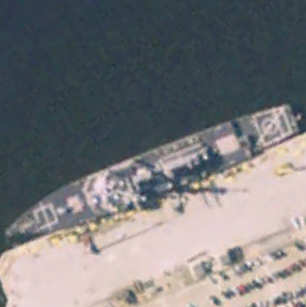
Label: destroyer